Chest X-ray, PA view. Patient: 17 years old, sex F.
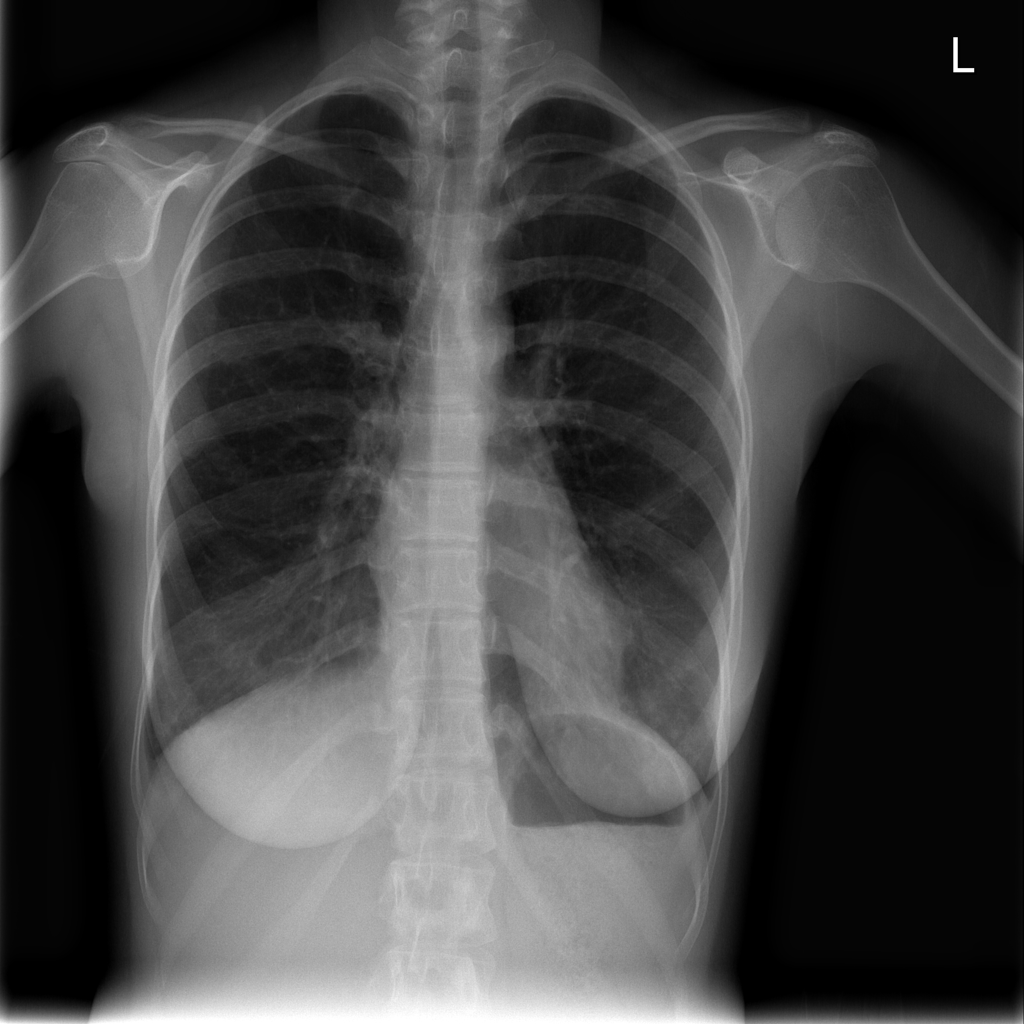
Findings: Infiltration